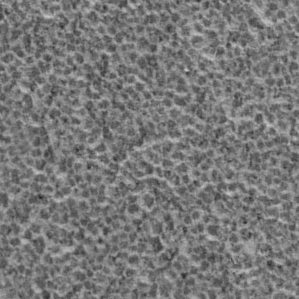
Label: frost